Field crop: maize
Growth stage: 2
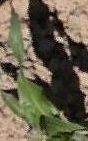
Species: maize